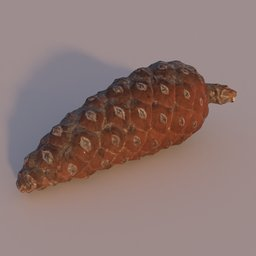
Label: nature